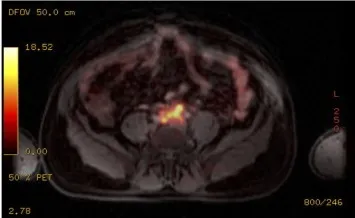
(B) There is a significant reduction in the tumor uptake (SUVmax, 18.5) at 12 months after RFA. SUVmax, maximum standardized uptake value; RFA, radiofrequency ablation.
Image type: radiology (pet)